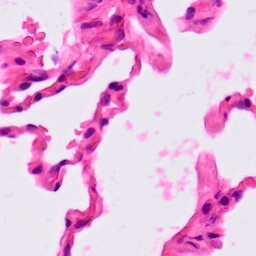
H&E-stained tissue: Lung